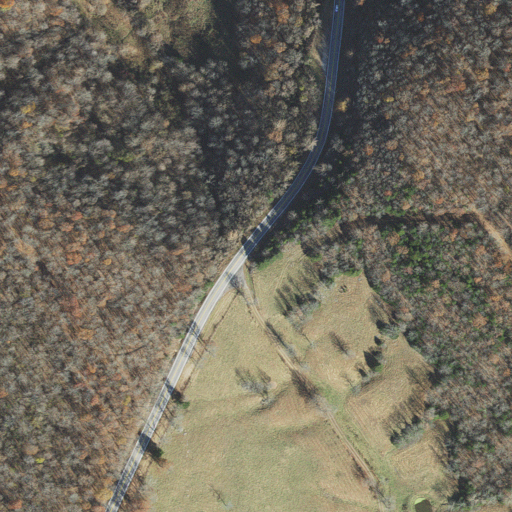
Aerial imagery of gap in Arkansas named Lobe Patric Gap containing deciduous forest, pasture, open development, low intensity development, and medium intensity development